Question: I'm working on a paint applet that draws different shapes. I want to draw lines while dragging the mouse. The problem is that when the lines appear, they are as shown in the image below.

I have class line that's constructed using one point (start point)
and it has a method called 'setDragPoint' that takes the mouse drag points in order to paint lines while dragging also the 'drawingImage' makes too many flickers while drawing in dragging mode. Why does that happen?
'''
import java.applet.*;
import java.awt.event.*;
import java.awt.*;
import java.util.*;
public class PaintBrush extends Applet implements MouseListener, MouseMotionListener {
Shape shape;
Point startPoint;
Point dragPoint;
ArrayList<Shape> shapes;
Choice shapeChoice;
Choice colorChoice;
Choice fillChoice;
Image drawingImage;
Graphics drawGraphics;
String shapeString, colorString, fillString;
boolean isDragMode;
public void init() {
shapes = new ArrayList<Shape>();
shapeChoice = new Choice();
shapeChoice.addItem("Line");
shapeChoice.addItem("Rectangle");
shapeChoice.addItem("RoundRect");
shapeChoice.addItem("Oval");
shapeChoice.addItem("FreeHand");
add(shapeChoice);
colorChoice = new Choice();
colorChoice.addItem("Red");
colorChoice.addItem("Green");
colorChoice.addItem("Blue");
add(colorChoice);
fillChoice = new Choice();
fillChoice.addItem("Filled");
fillChoice.addItem("Hollow");
add(fillChoice);
shapeString = shapeChoice.getSelectedItem();
colorString = colorChoice.getSelectedItem();
fillString = fillChoice.getSelectedItem();
drawingImage = createImage(getSize().width, getSize().height);
drawGraphics = drawingImage.getGraphics();
System.out.println("set up image");
drawGraphics.setColor(Color.black);
drawGraphics.fillRect(0, 0, getSize().width, getSize().height);
drawGraphics.setColor(Color.orange);
drawGraphics.drawRect(0, 0, getSize().width - 1, getSize().height - 1);
drawGraphics.drawRect(1, 1, getSize().width - 3, getSize().height - 3);
startPoint = new Point(0, 0);
dragPoint = new Point(0, 0);
addMouseListener(this);
addMouseMotionListener(this);
}
public void mouseEntered(MouseEvent e) {
}
public void mouseExited(MouseEvent e) {
}
public void mouseClicked(MouseEvent e) {
}
public void mousePressed(MouseEvent e) {
System.out.println("Pressed");
startPoint.x = e.getX();
startPoint.y = e.getY();
repaint();
switch (shapeString) {
case "Line":
shape = new Line(startPoint.x, startPoint.y); //step 1 here i construct a new line using the start point (the point at which the mouse is pressed)
break;
case "FreeHand":
shape = new FreeShape();
break;
}
}
public void mouseReleased(MouseEvent e) {
if (isDragMode) {
shapes.add(shape);
isDragMode = false;
}
repaint();
}
public void mouseMoved(MouseEvent e) {
}
public void mouseDragged(MouseEvent e) {
System.out.println("Dragged");
isDragMode = true;
dragPoint.x = e.getX();
dragPoint.y = e.getY();
switch (shapeString) {
case "Line":
shape.setDragPoint(dragPoint.x, dragPoint.y); //here i set the drag points to the already created line at step 1
break;
case "FreeHand":
shape = new FreeShape();
break;
}
shape.drawWhileDragging(drawGraphics); // i call this method to draw while mouse is dragging
repaint();
}
public void paint(Graphics g) {
update(g);
}
public void update(Graphics g) {
// create an off-screen graphics drawing environment if none
//existed
// or if the user resized the applet drawing area to a different
// size
if (drawingImage == null)
{
System.out.println("Image is Null");
drawingImage = createImage(getSize().width,getSize().height);
drawGraphics = drawingImage.getGraphics();
}
// erase the previous image
drawGraphics.setColor(Color.black);
drawGraphics.fillRect(0,0,getSize().width,getSize().height);
drawGraphics.setColor(Color.orange);
drawGraphics.drawRect(0,0,getSize().width-1,getSize().height-1);
drawGraphics.drawRect(1,1,getSize().width-3,getSize().height-3);
for(Shape s:shapes)
s.draw(drawGraphics);
// paint the offscreen image to the applet viewing window
g.drawImage(drawingImage,0,0,this);
}
}
abstract class Shape {
Color shapeColor;
boolean filled;
abstract void draw(Graphics g);
void drawWhileDragging(Graphics g) {
}
void setDragPoint(int x, int y) {
}
}
class Line extends Shape {
private Point startPoint;
private Point currentPoint;
public Point getStartPoint() {
return startPoint;
}
public Point getCurrentPoint() {
return currentPoint;
}
public void setStartPoint(Point point) {
this.startPoint = point;
}
public void setCurrentPoint(Point point) {
this.currentPoint = point;
}
void drawWhileDragging(Graphics g) {
g.drawLine(startPoint.x, startPoint.y, currentPoint.x, currentPoint.y);
}
public void draw(Graphics g) {
g.drawLine(startPoint.x, startPoint.y, currentPoint.x, currentPoint.y);
}
Line() {
startPoint = new Point(0, 0);
currentPoint = new Point(0, 0);
}
Line(int x1, int y1) {
this();
this.startPoint.x = x1;
this.startPoint.y = y1;
}
void setDragPoint(int x, int y) {
this.currentPoint.x = x;
this.currentPoint.y = y;
System.out.println("Current-X:" + currentPoint.x + " currentPoint-Y" + currentPoint.y);
System.out.println("start-X:" + startPoint.x + " startPoint-Y" + startPoint.y);
}
}
class FreeShape extends Shape {
private ArrayList<Point> dragPoints = new ArrayList<Point>();
public ArrayList<Point> getDragPoints() {
return dragPoints;
}
public void setDragPoints(Point point) {
dragPoints.add(point);
}
public void draw(Graphics g) {
}
public FreeShape() {
}
}
class Rectangle extends Shape {
public void draw(Graphics g) {
}
}
class Oval extends Shape {
public void draw(Graphics g) {
}
}
'''
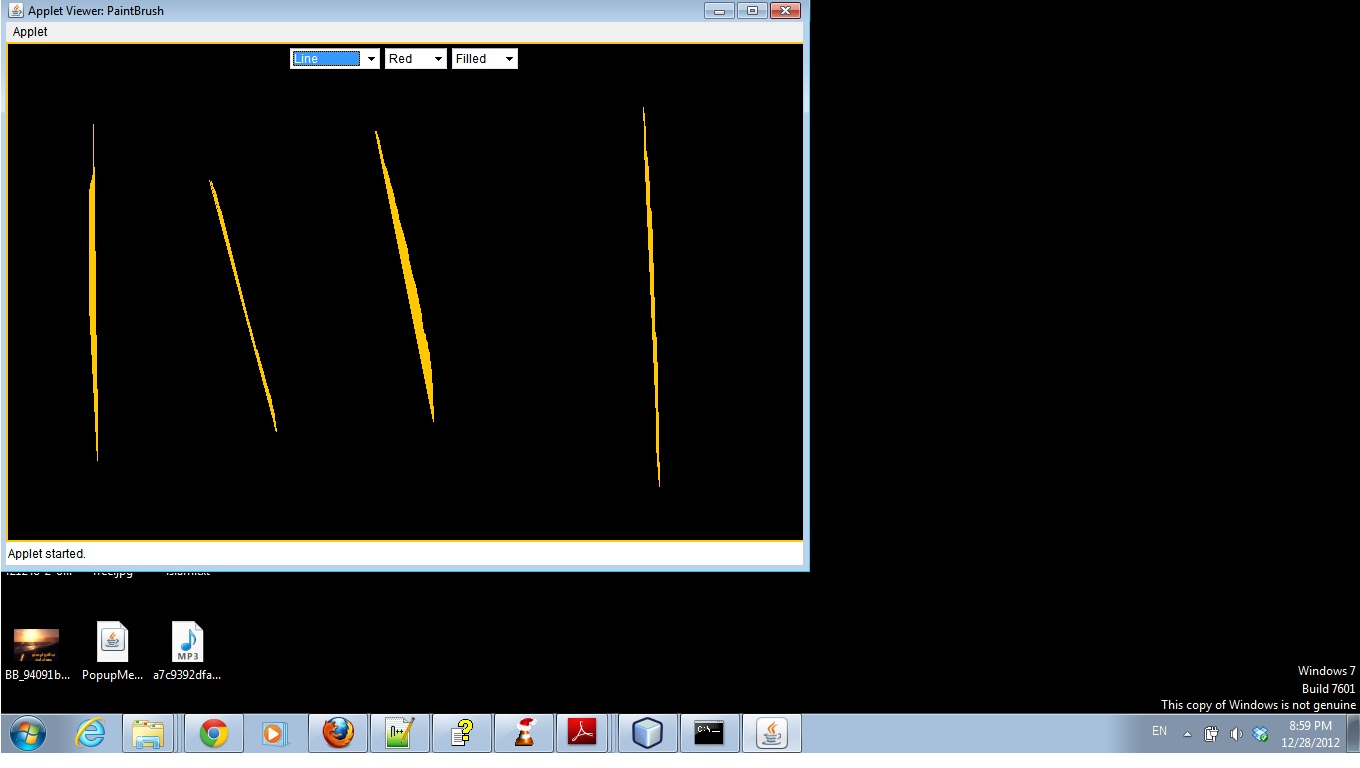
Answer: I have written a similar type of app recently. Here is the screenshot. It is not fully developed as you can see.
Now, I also faced similar problems as you are facing now. What you have to do is.
- - 'Repaint'
You can make a copy of the current screen canvas in an 'Image'. The 'Image' will be updated after every drawing operations. So Instead of clearing the screen by calling 'repaint' what you do is draw the 'Image' on the canvas. This is like double buffering.
'repaint'
---
Three major issues I found in your newly updated code
- 'drawWhileDragging'- 'drawingImage'- 'mouseDragged'
I have run your code on my machine and have made the necessary changes.I am posting only the changed methods to keep it short.
Here is the updated 'mouseDragged' method
'''
public void mouseDragged(MouseEvent e) {
System.out.println("Dragged");
isDragMode = true;
dragPoint.x = e.getX();
dragPoint.y = e.getY();
switch (shapeString) {
case "Line":
shape.setDragPoint(dragPoint.x, dragPoint.y); //here i set the drag points to the already created line at step 1
break;
case "FreeHand":
shape = new FreeShape();
break;
}
getGraphics().drawImage(drawingImage, 0,0,null); //Added this line
shape.drawWhileDragging(getGraphics()); // i call this method to draw while mouse is dragging
}
'''
Here is the updated 'drawWhileDragging' method
'''
void drawWhileDragging(Graphics g) {
g.setColor(Color.ORANGE);
g.drawLine(startPoint.x, startPoint.y, currentPoint.x, currentPoint.y);
g.setColor(Color.BLACK);
}
'''
Well, I have set the color to orange. What you have to do is to set the color according to the 'Choice' menu.
You can implement a similar analogy for drawing other shapes as well.